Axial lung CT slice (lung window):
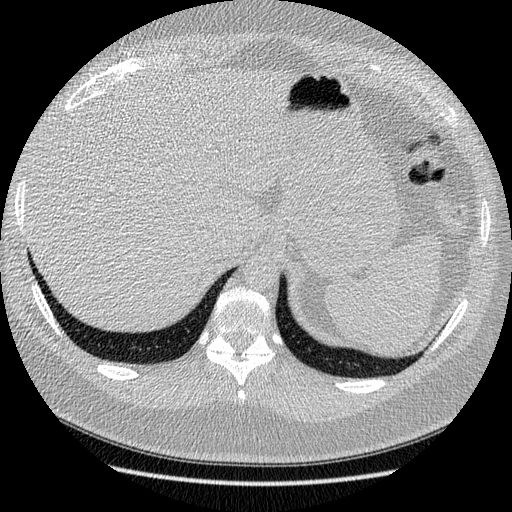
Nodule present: no